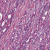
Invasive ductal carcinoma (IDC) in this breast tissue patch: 1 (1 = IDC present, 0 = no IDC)